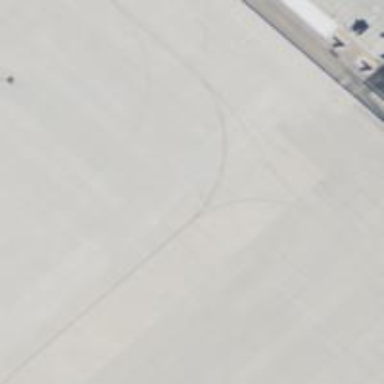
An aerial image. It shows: View of taxiway at the airport.